Interaction volume radius: 5 \u00c5
Interaction volume height: 20 \u00c5
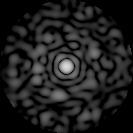
Disorder parameter: 0.8171